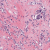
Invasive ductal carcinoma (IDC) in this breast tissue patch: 1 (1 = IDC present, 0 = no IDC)